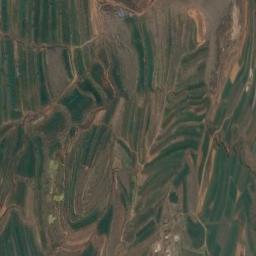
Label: terrace